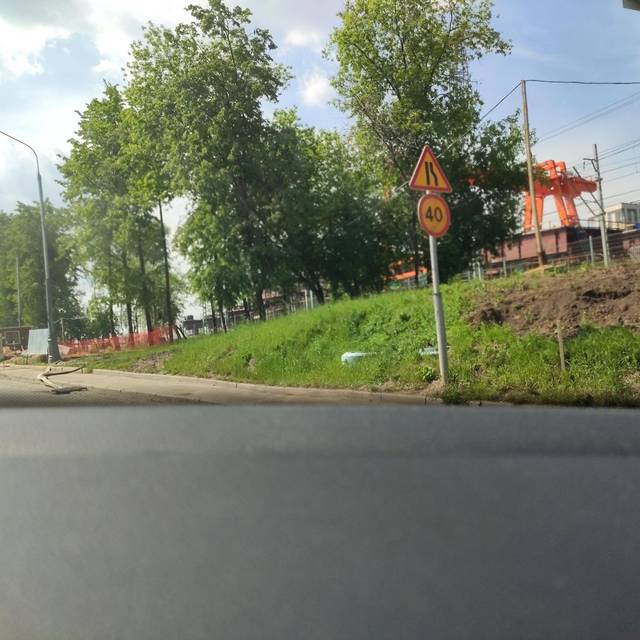
Region: Russia
Coordinates: 55.847, 37.58